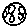
Label: moon